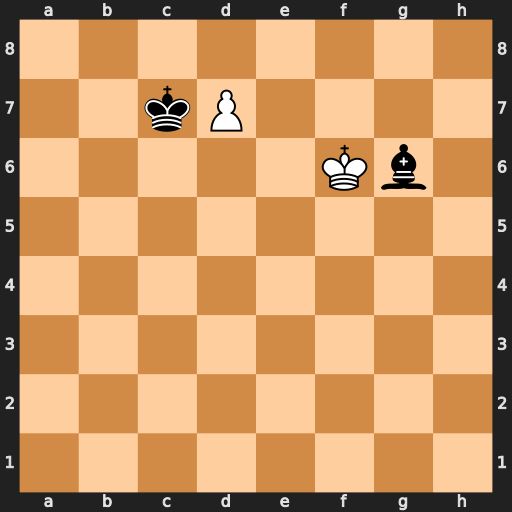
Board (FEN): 8/2kP4/5Kb1/8/8/8/8/8
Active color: w
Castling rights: -
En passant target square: -
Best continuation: Ke7 Kc6 d8=Q